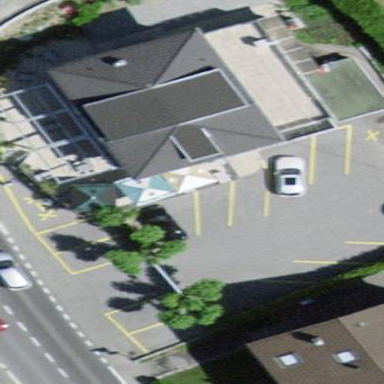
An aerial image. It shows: Restaurant building.